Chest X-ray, PA view. Patient: 46 years old, sex M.
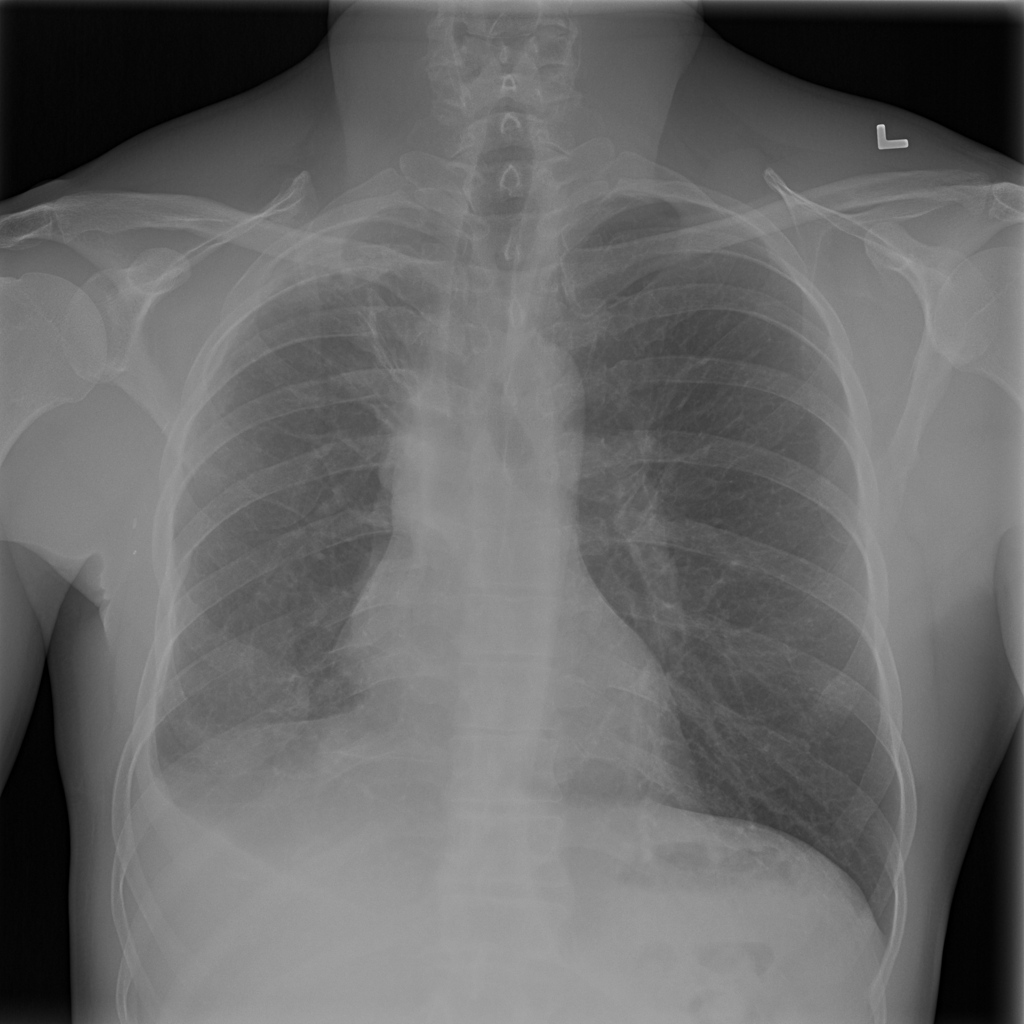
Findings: Consolidation, Pleural_Thickening